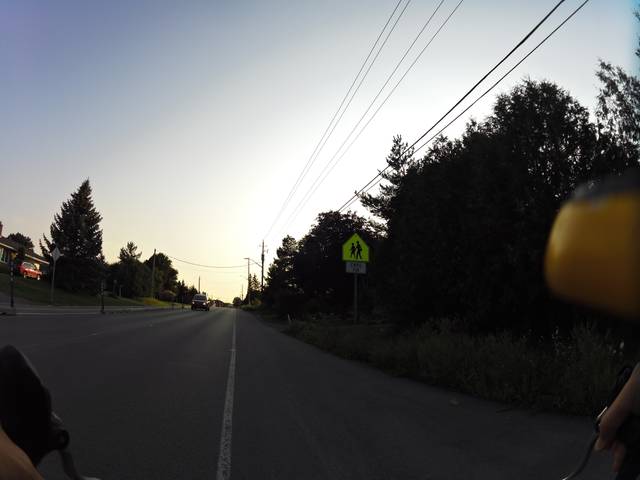
Region: Canada
Coordinates: 45.357, -75.929